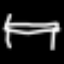
Label: bed